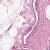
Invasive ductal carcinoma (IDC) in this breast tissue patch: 0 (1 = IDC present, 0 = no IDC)